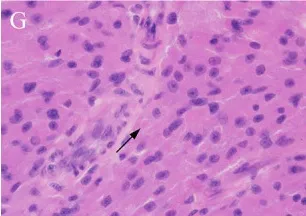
Histopathological features of the tumor. (G) Pustular ovoid body (arrow) (H&E stain, x 400).
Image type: pathology (h&e)